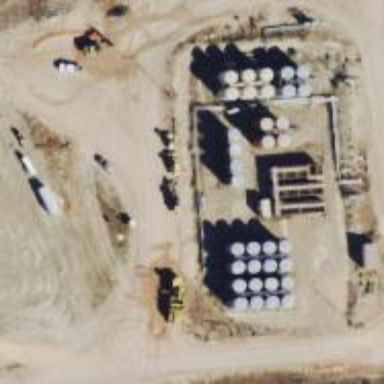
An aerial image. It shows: Storage tank with man-made structure.